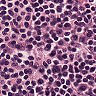
Metastatic tissue present: no